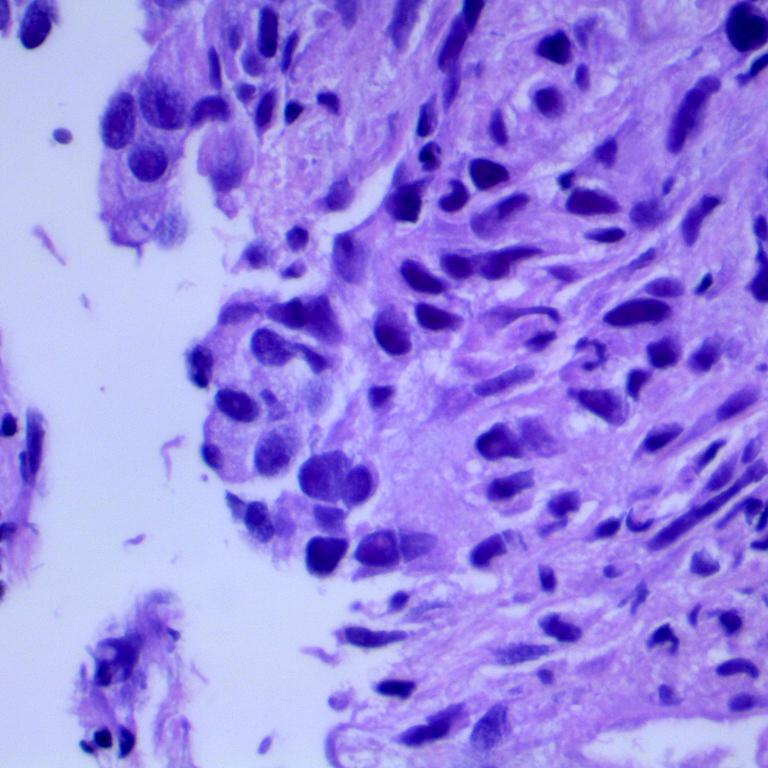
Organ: lung
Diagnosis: adenocarcinomas